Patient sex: M
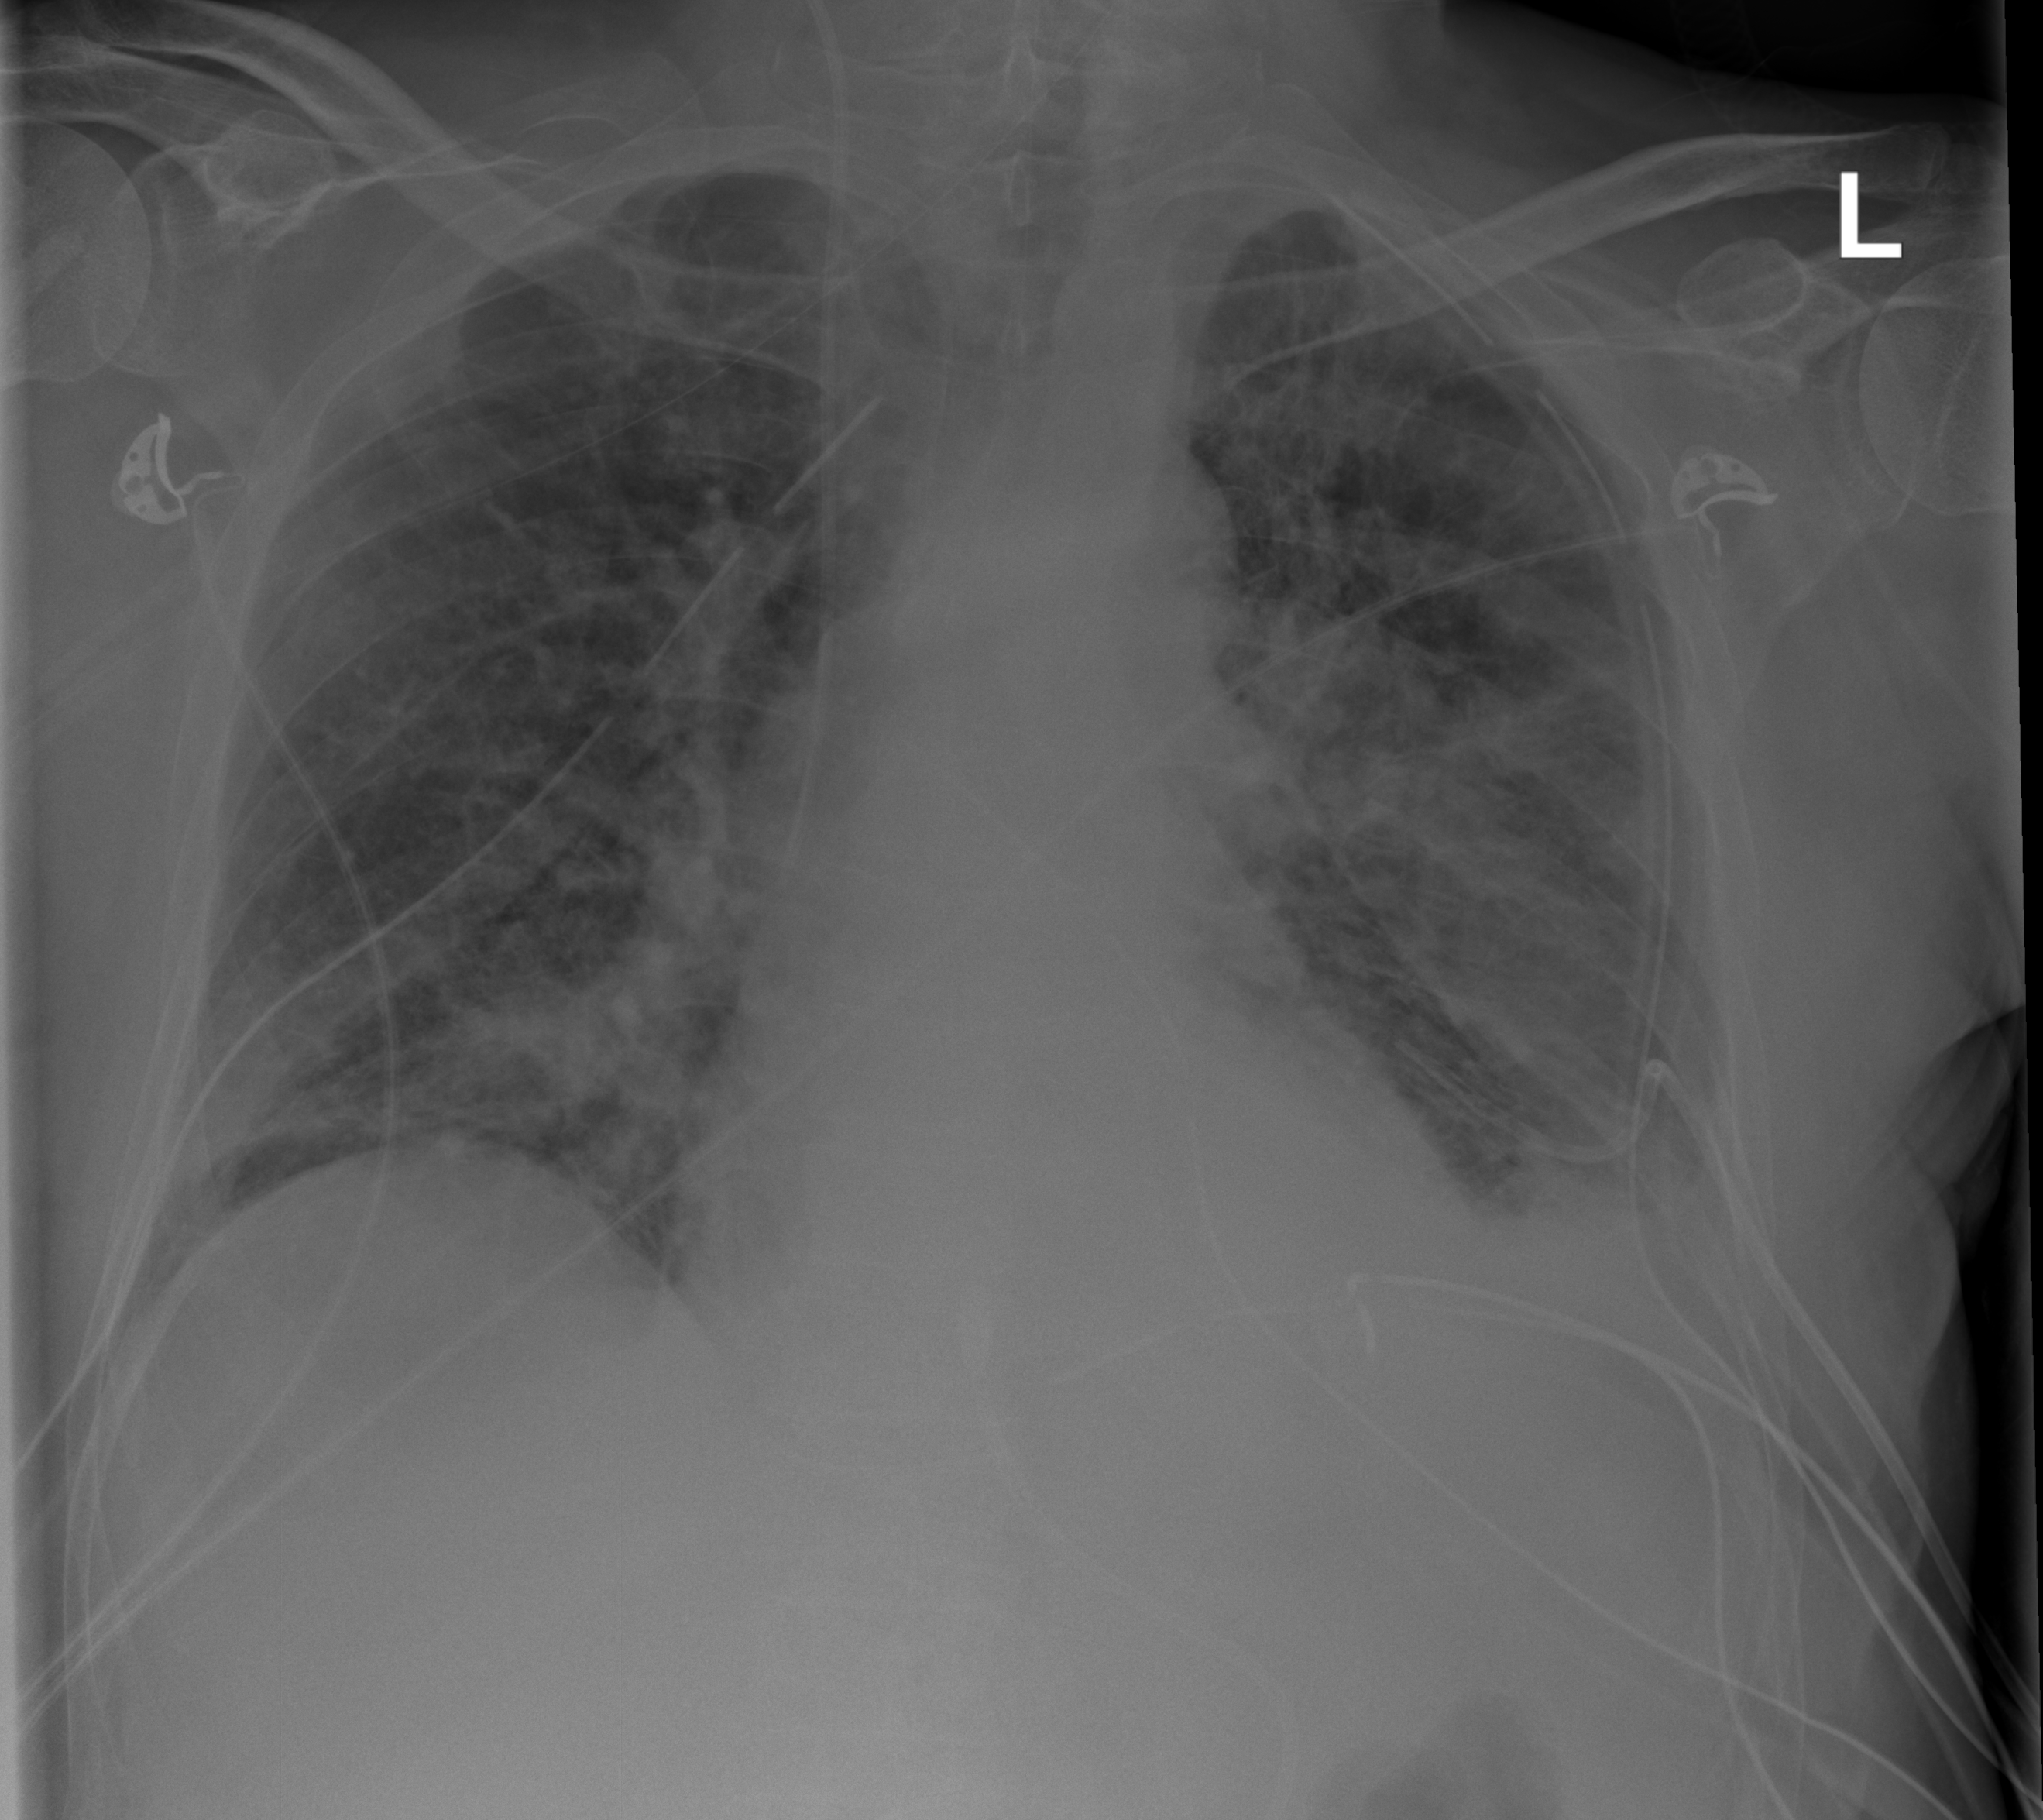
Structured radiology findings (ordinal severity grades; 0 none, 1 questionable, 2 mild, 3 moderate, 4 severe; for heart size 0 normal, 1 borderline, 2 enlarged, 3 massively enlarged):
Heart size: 2
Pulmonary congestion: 0
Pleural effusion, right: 0
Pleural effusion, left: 3
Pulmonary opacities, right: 3
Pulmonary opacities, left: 3
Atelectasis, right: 2
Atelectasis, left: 3